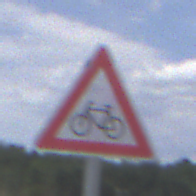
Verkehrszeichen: RadverkehrRechts
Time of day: Midday
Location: Outdoor (Nature)
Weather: PartlyCloudy
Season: NotSpecified
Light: Natural